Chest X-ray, AP view. Patient: 43 years old, sex F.
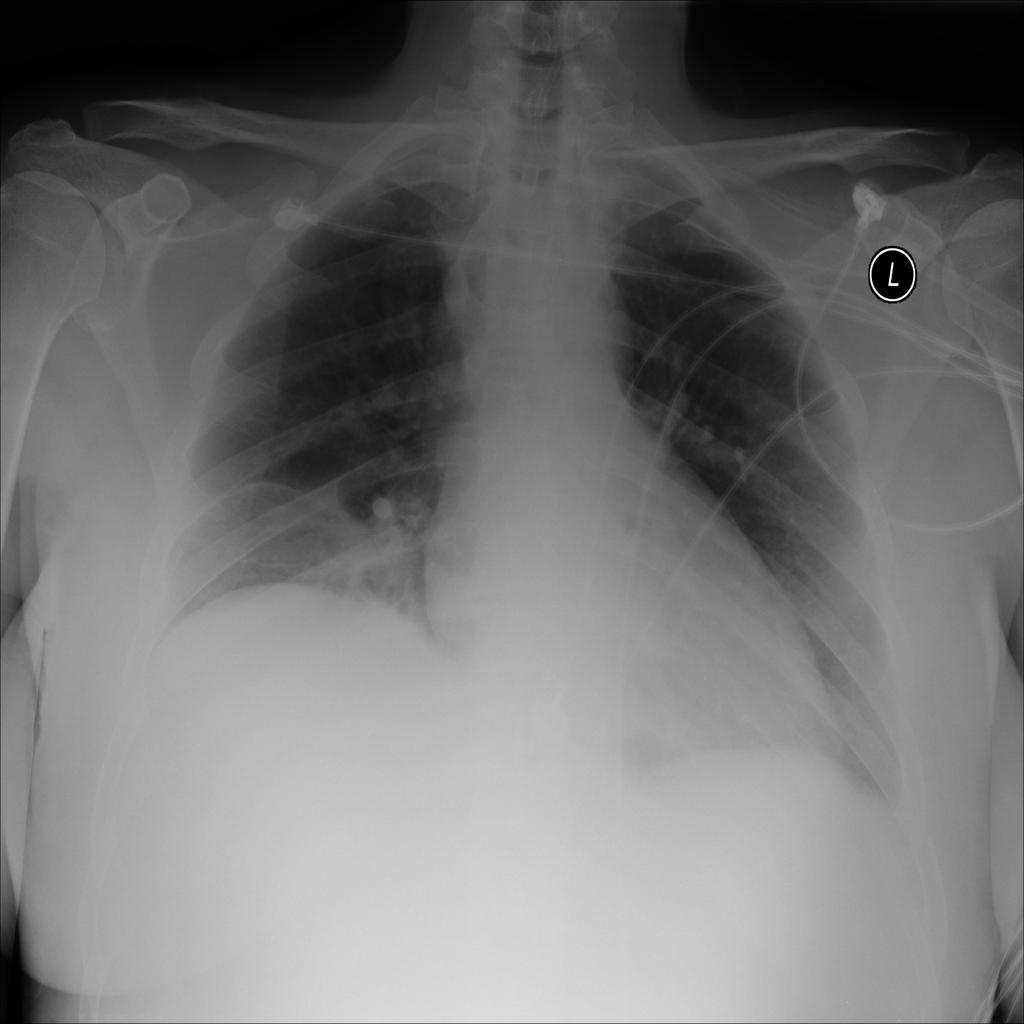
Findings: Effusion